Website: apple
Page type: customer-info-address
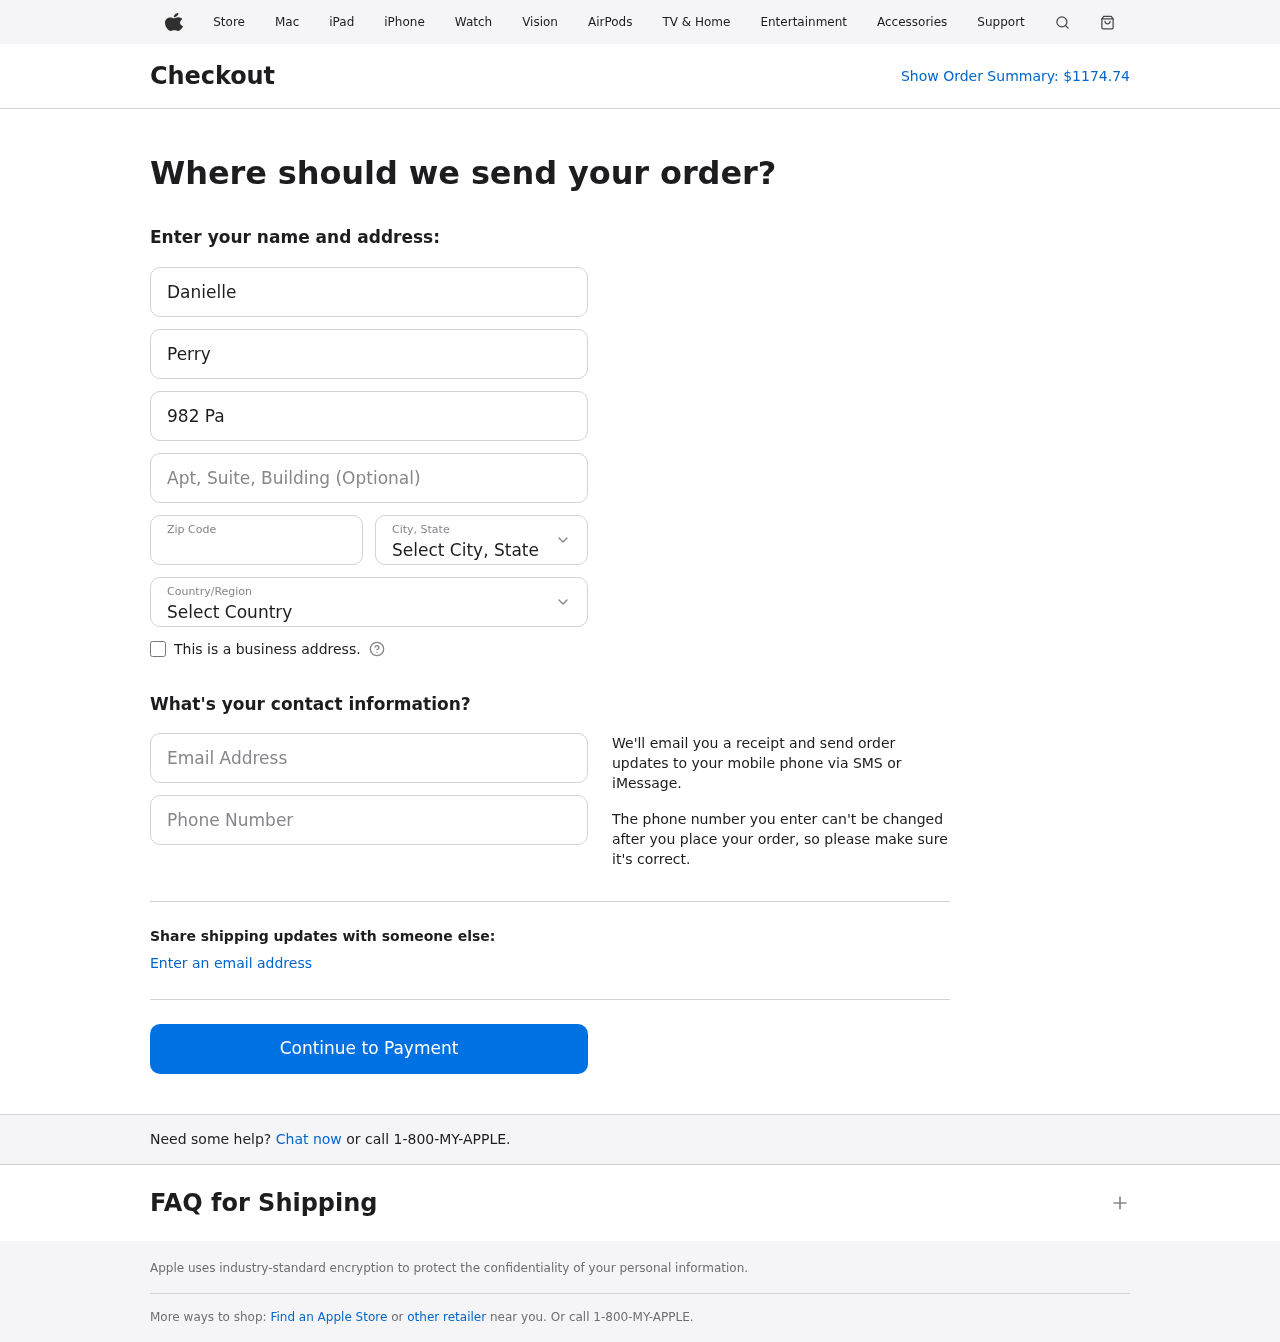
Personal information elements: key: PII_CITY_STATE
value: Port Jimmymouth, WI
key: PII_COUNTRY
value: United States
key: PII_EMAIL
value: danielleperry@yahoo.com
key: PII_FIRSTNAME
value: Danielle
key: PII_LASTNAME
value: Perry
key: PII_PHONE
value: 9253734575
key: PII_POSTCODE
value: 86639
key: PII_STREET
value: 982 Paul Brooks Apt. 538
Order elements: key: ORDER_TOTAL
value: $1174.74